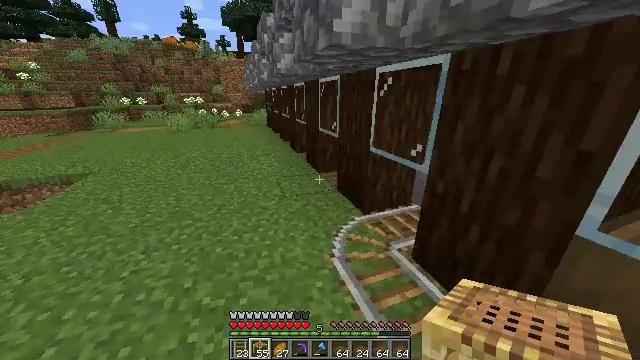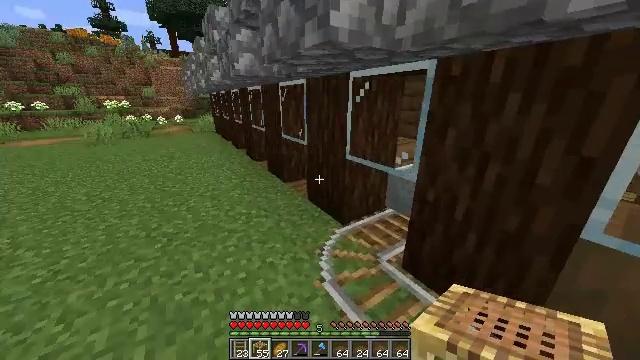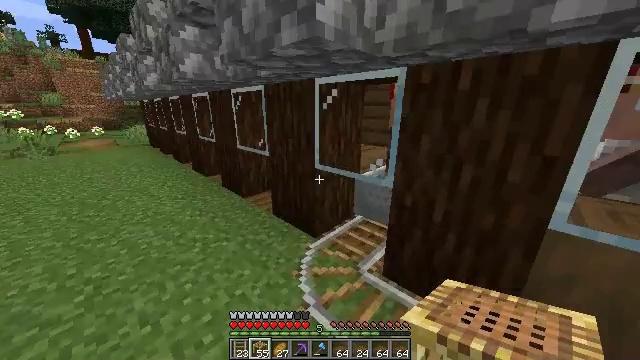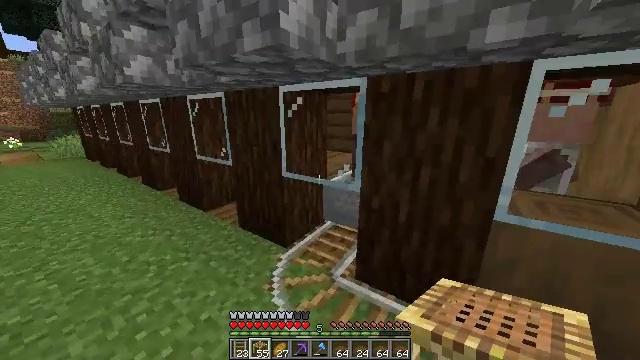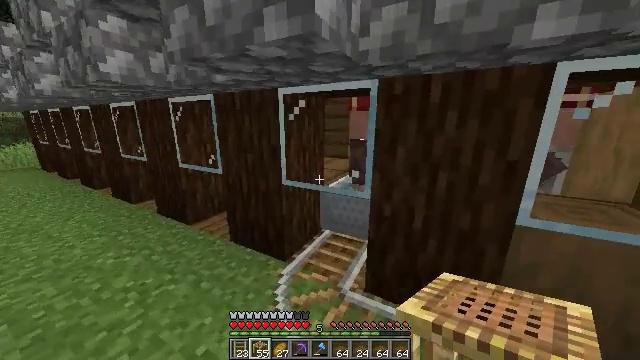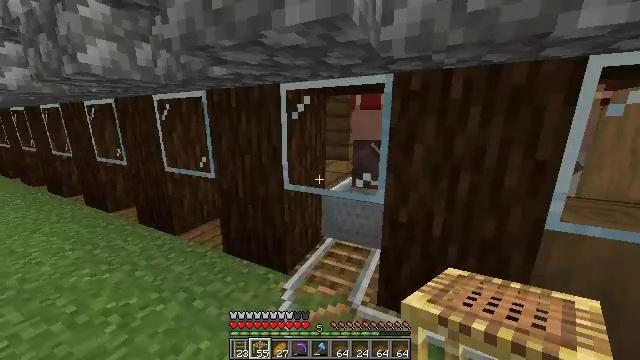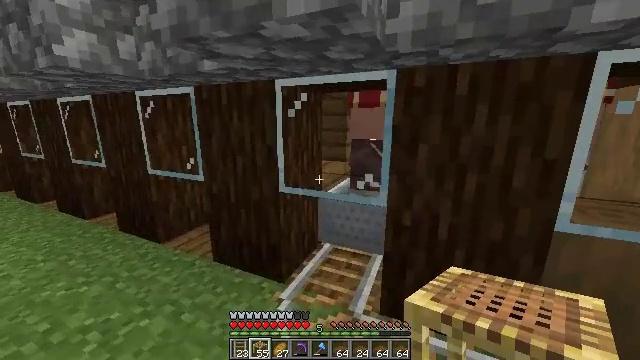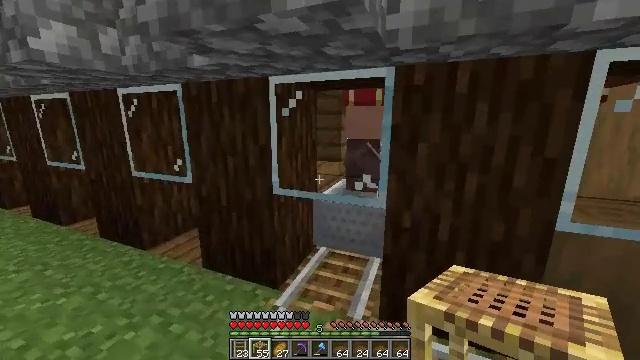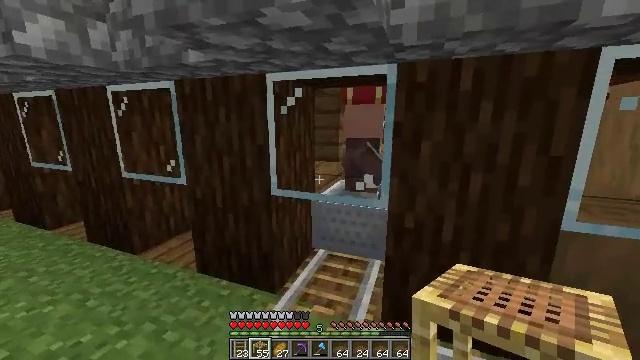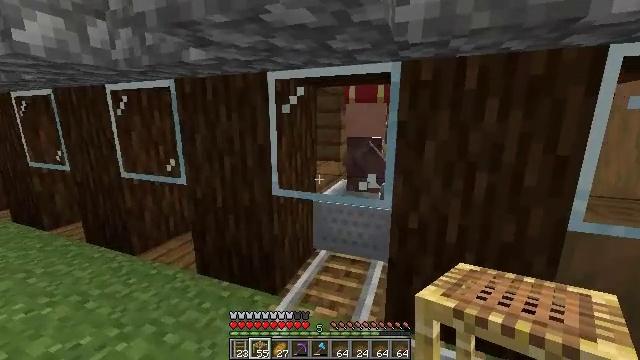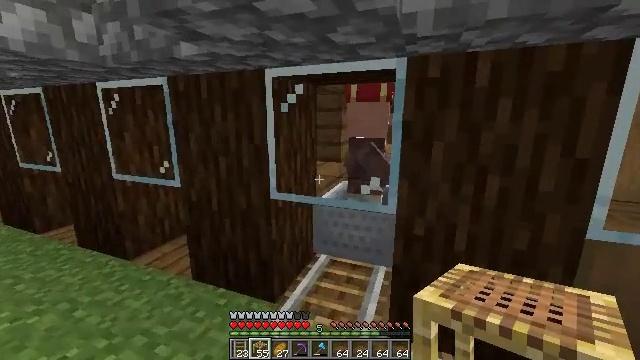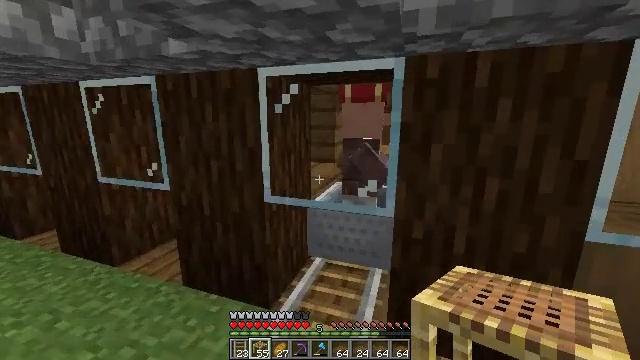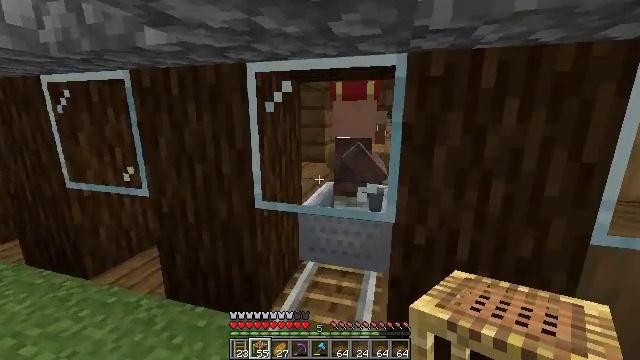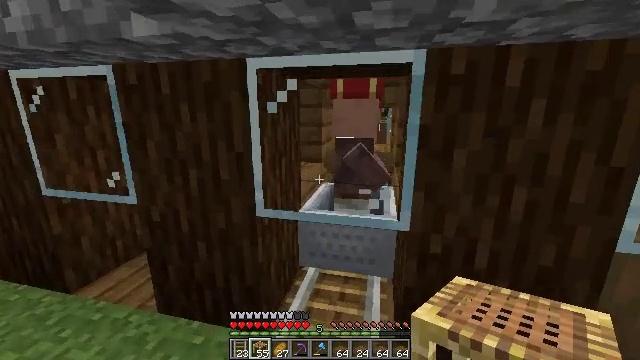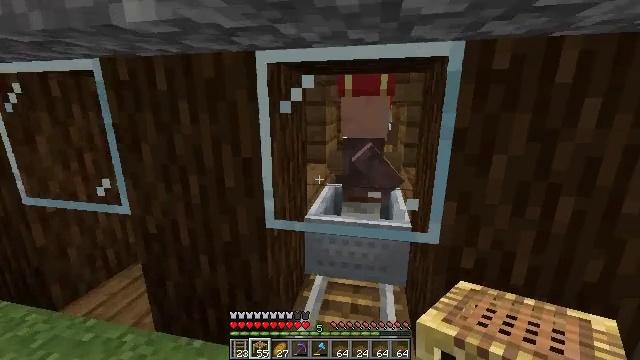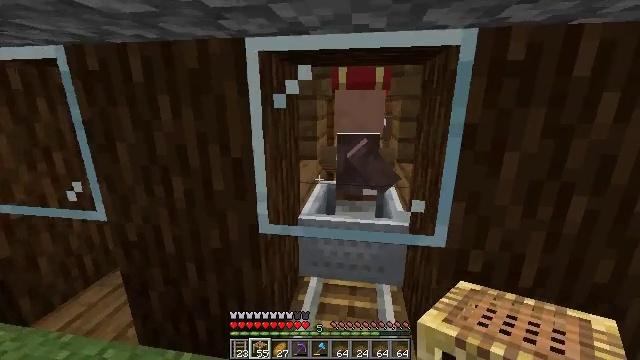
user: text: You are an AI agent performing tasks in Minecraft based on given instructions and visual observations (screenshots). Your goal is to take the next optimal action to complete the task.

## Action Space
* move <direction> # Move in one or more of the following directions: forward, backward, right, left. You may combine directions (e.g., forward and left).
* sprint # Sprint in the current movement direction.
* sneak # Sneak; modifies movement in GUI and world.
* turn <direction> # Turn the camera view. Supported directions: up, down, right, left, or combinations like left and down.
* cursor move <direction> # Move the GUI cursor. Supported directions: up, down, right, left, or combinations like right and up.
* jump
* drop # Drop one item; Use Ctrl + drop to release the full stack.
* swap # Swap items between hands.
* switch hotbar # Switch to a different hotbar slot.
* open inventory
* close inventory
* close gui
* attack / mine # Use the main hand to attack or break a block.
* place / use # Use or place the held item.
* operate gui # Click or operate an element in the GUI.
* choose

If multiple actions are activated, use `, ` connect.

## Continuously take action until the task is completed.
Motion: motion action
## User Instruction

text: Break the rail off the ground.
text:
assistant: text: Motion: move forward and move left, turn right
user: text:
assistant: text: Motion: move forward and move left, turn right and up
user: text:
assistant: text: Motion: move forward and move left, turn right and up
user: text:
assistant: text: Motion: turn right and up
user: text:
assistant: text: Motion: turn right
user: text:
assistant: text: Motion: turn right
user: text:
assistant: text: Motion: turn right
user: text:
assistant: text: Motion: turn right
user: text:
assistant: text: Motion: no_op
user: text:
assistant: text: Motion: move forward
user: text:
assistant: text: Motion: move forward and move left, turn right
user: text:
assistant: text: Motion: move forward and move left, turn right
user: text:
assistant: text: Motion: move forward and move left, turn right
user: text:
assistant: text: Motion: move forward, turn right
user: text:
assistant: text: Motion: turn right and down
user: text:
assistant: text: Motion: turn right and down
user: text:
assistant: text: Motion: turn right
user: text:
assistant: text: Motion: no_op
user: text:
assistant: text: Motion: no_op
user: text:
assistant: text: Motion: no_op
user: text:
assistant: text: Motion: no_op
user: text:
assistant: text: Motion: no_op
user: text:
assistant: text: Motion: no_op
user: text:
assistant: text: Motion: no_op
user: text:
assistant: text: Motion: no_op
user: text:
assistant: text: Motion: no_op
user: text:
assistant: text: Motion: no_op
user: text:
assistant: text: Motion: no_op
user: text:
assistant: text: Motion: no_op
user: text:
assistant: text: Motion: no_op